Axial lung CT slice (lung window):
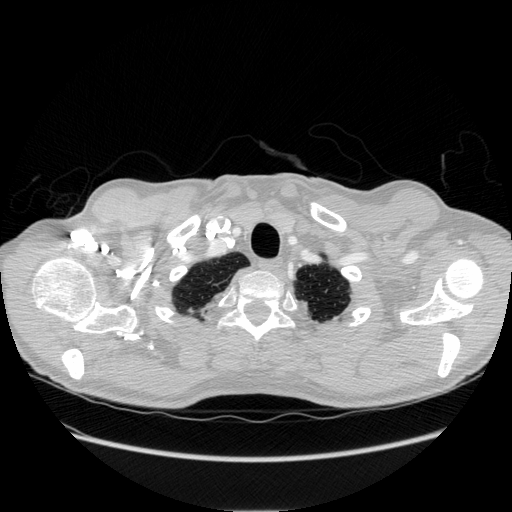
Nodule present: no